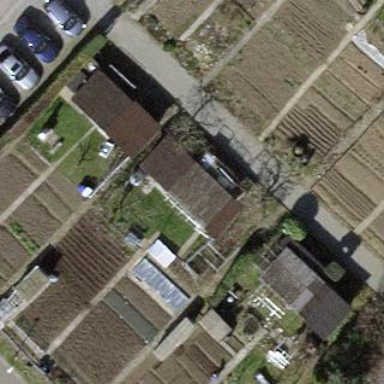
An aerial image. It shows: Shed.